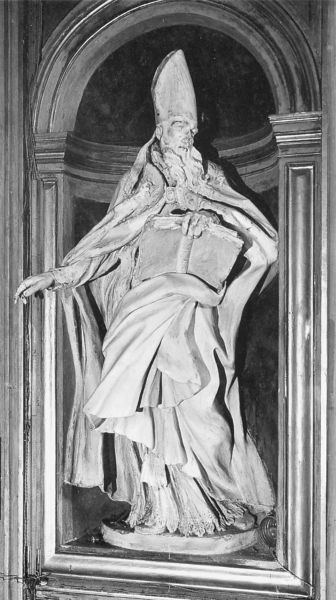
Titel: Sant’Agostino
Künstler: Filippo Carcani
Standort: Rom, S. Maria della Vergini (EU - I - Latium)
Schlagwörter: hand, umhang, bewegung, finger, hut, kleid, nase, bart, bibel, falten, gesicht, sockel, spitze, kirche, geistlicher, gewand, saum, gotik, skulptur, statue, schwung, rundbogen, kuppel, bischof, faltenwurf, dünn, nische, buch, kathedrale, manierismus, priester, heiliger, mitra, niesche, fibel, mytra, gistlicher